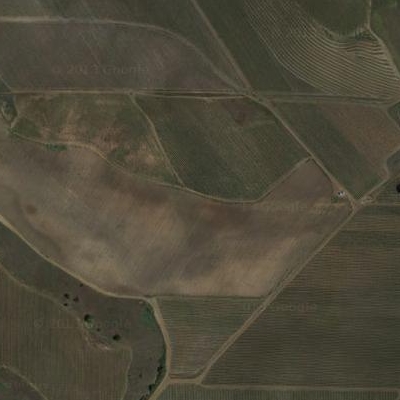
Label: Field